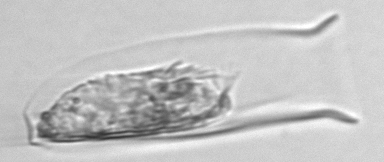
Label: Tintinnina